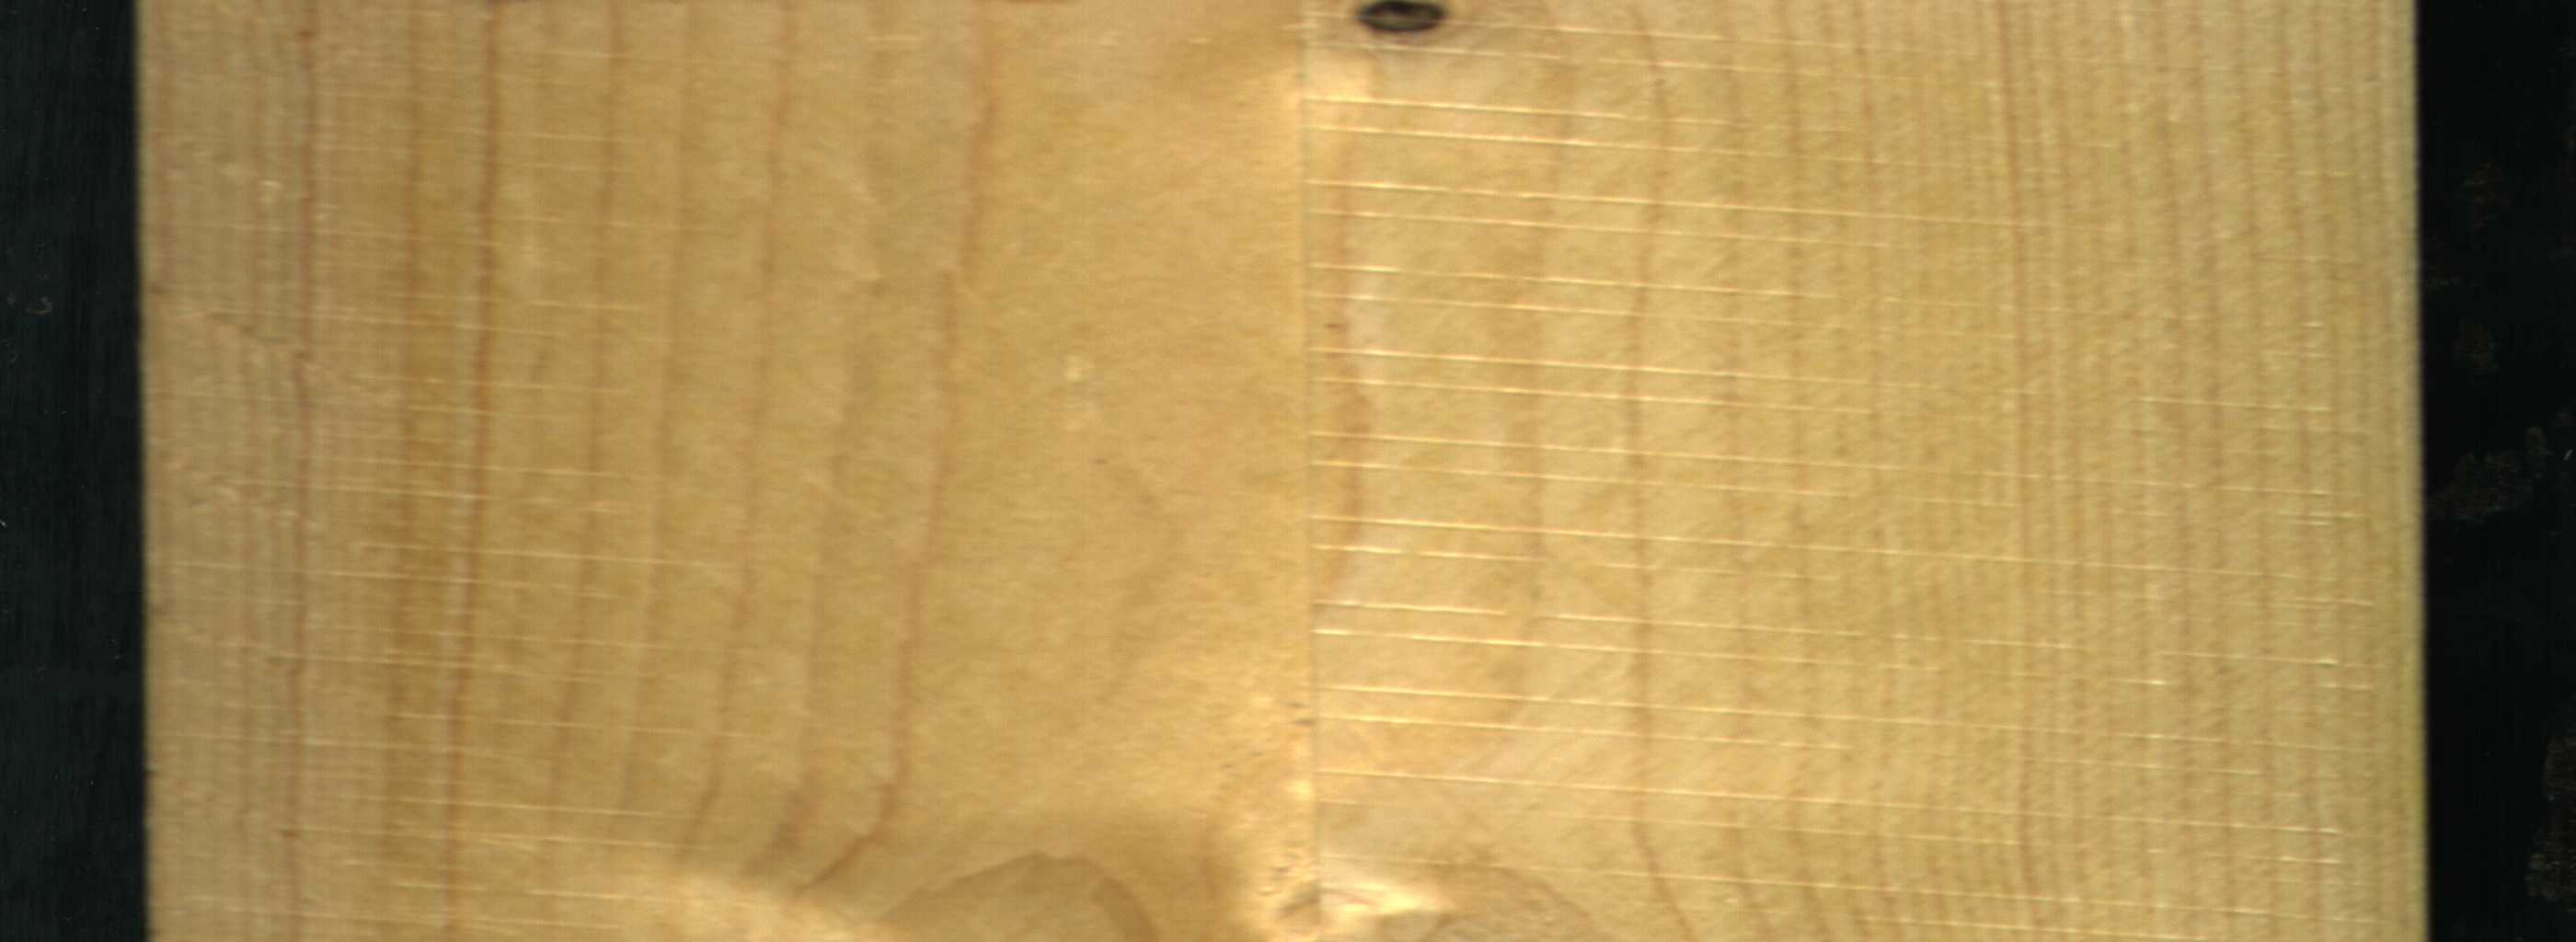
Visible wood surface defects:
Dead_Knot